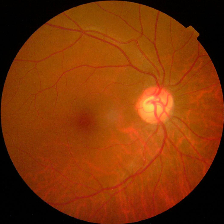
Diabetic retinopathy grade: No DR